Question: I need to get the 'div' content like this

Where "time" is the text on the 'background-image'
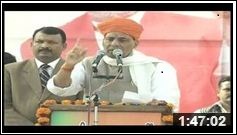
Answer: Use CSS Positioning techniques, here am doing nothing but nesting an element which is set to 'position: absolute;' under the parent element which is set to 'position: relative;'. Also am using 'rgba' for opaque 'border' and last but not the least am using 'bottom' and 'right' properties set to '0' to position the timer on the bottom right.
<URL>
'''
div {
height: 200px;
width: 280px;
background: url(http://pimg.tradeindia.com/<PHONE>/b/0/Our-Valuable-Client-List-Click-on-Image-.jpg);
border: 5px solid rgba(0,0,0,.4);
position: relative;
}
div span {
position: absolute;
right: 0;
bottom: 0;
padding: 5px;
font-weight: bold;
font-size: 14px;
font-family: Arial;
color: #fff;
background: rgba(0,0,0,.5);
}
'''